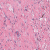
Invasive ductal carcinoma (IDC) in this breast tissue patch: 0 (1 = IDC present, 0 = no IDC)